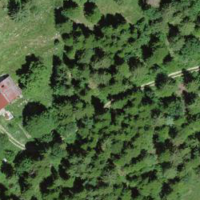
EUNIS habitat code: 43
Species observed at this site:
Corylus avellana